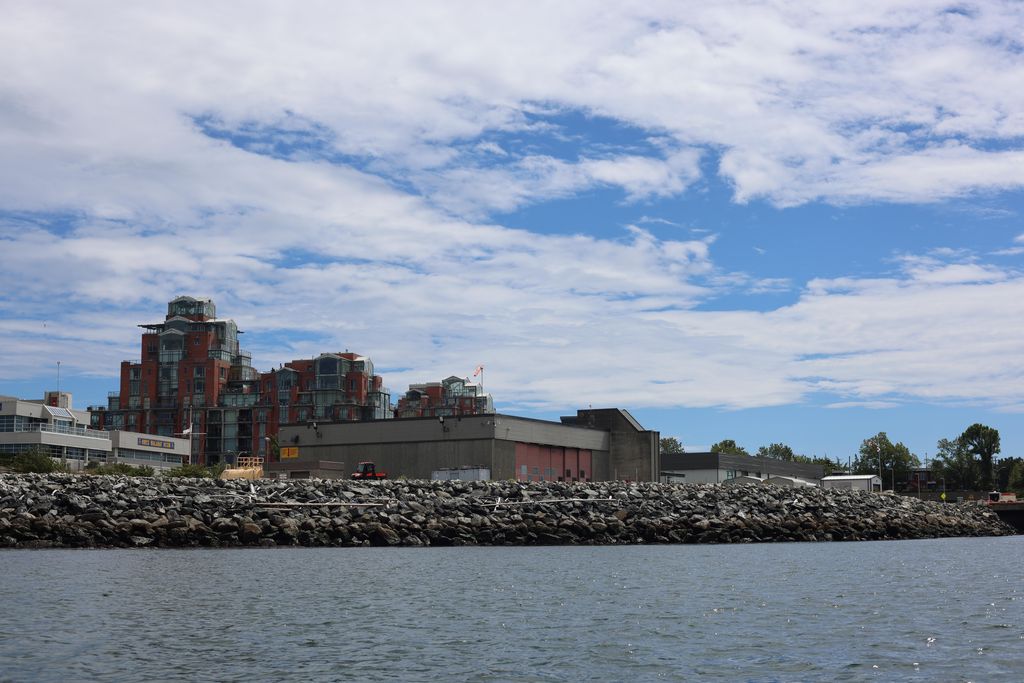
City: victoria